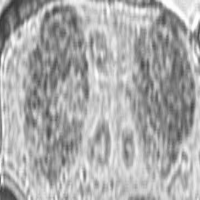
Label: telophase